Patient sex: M
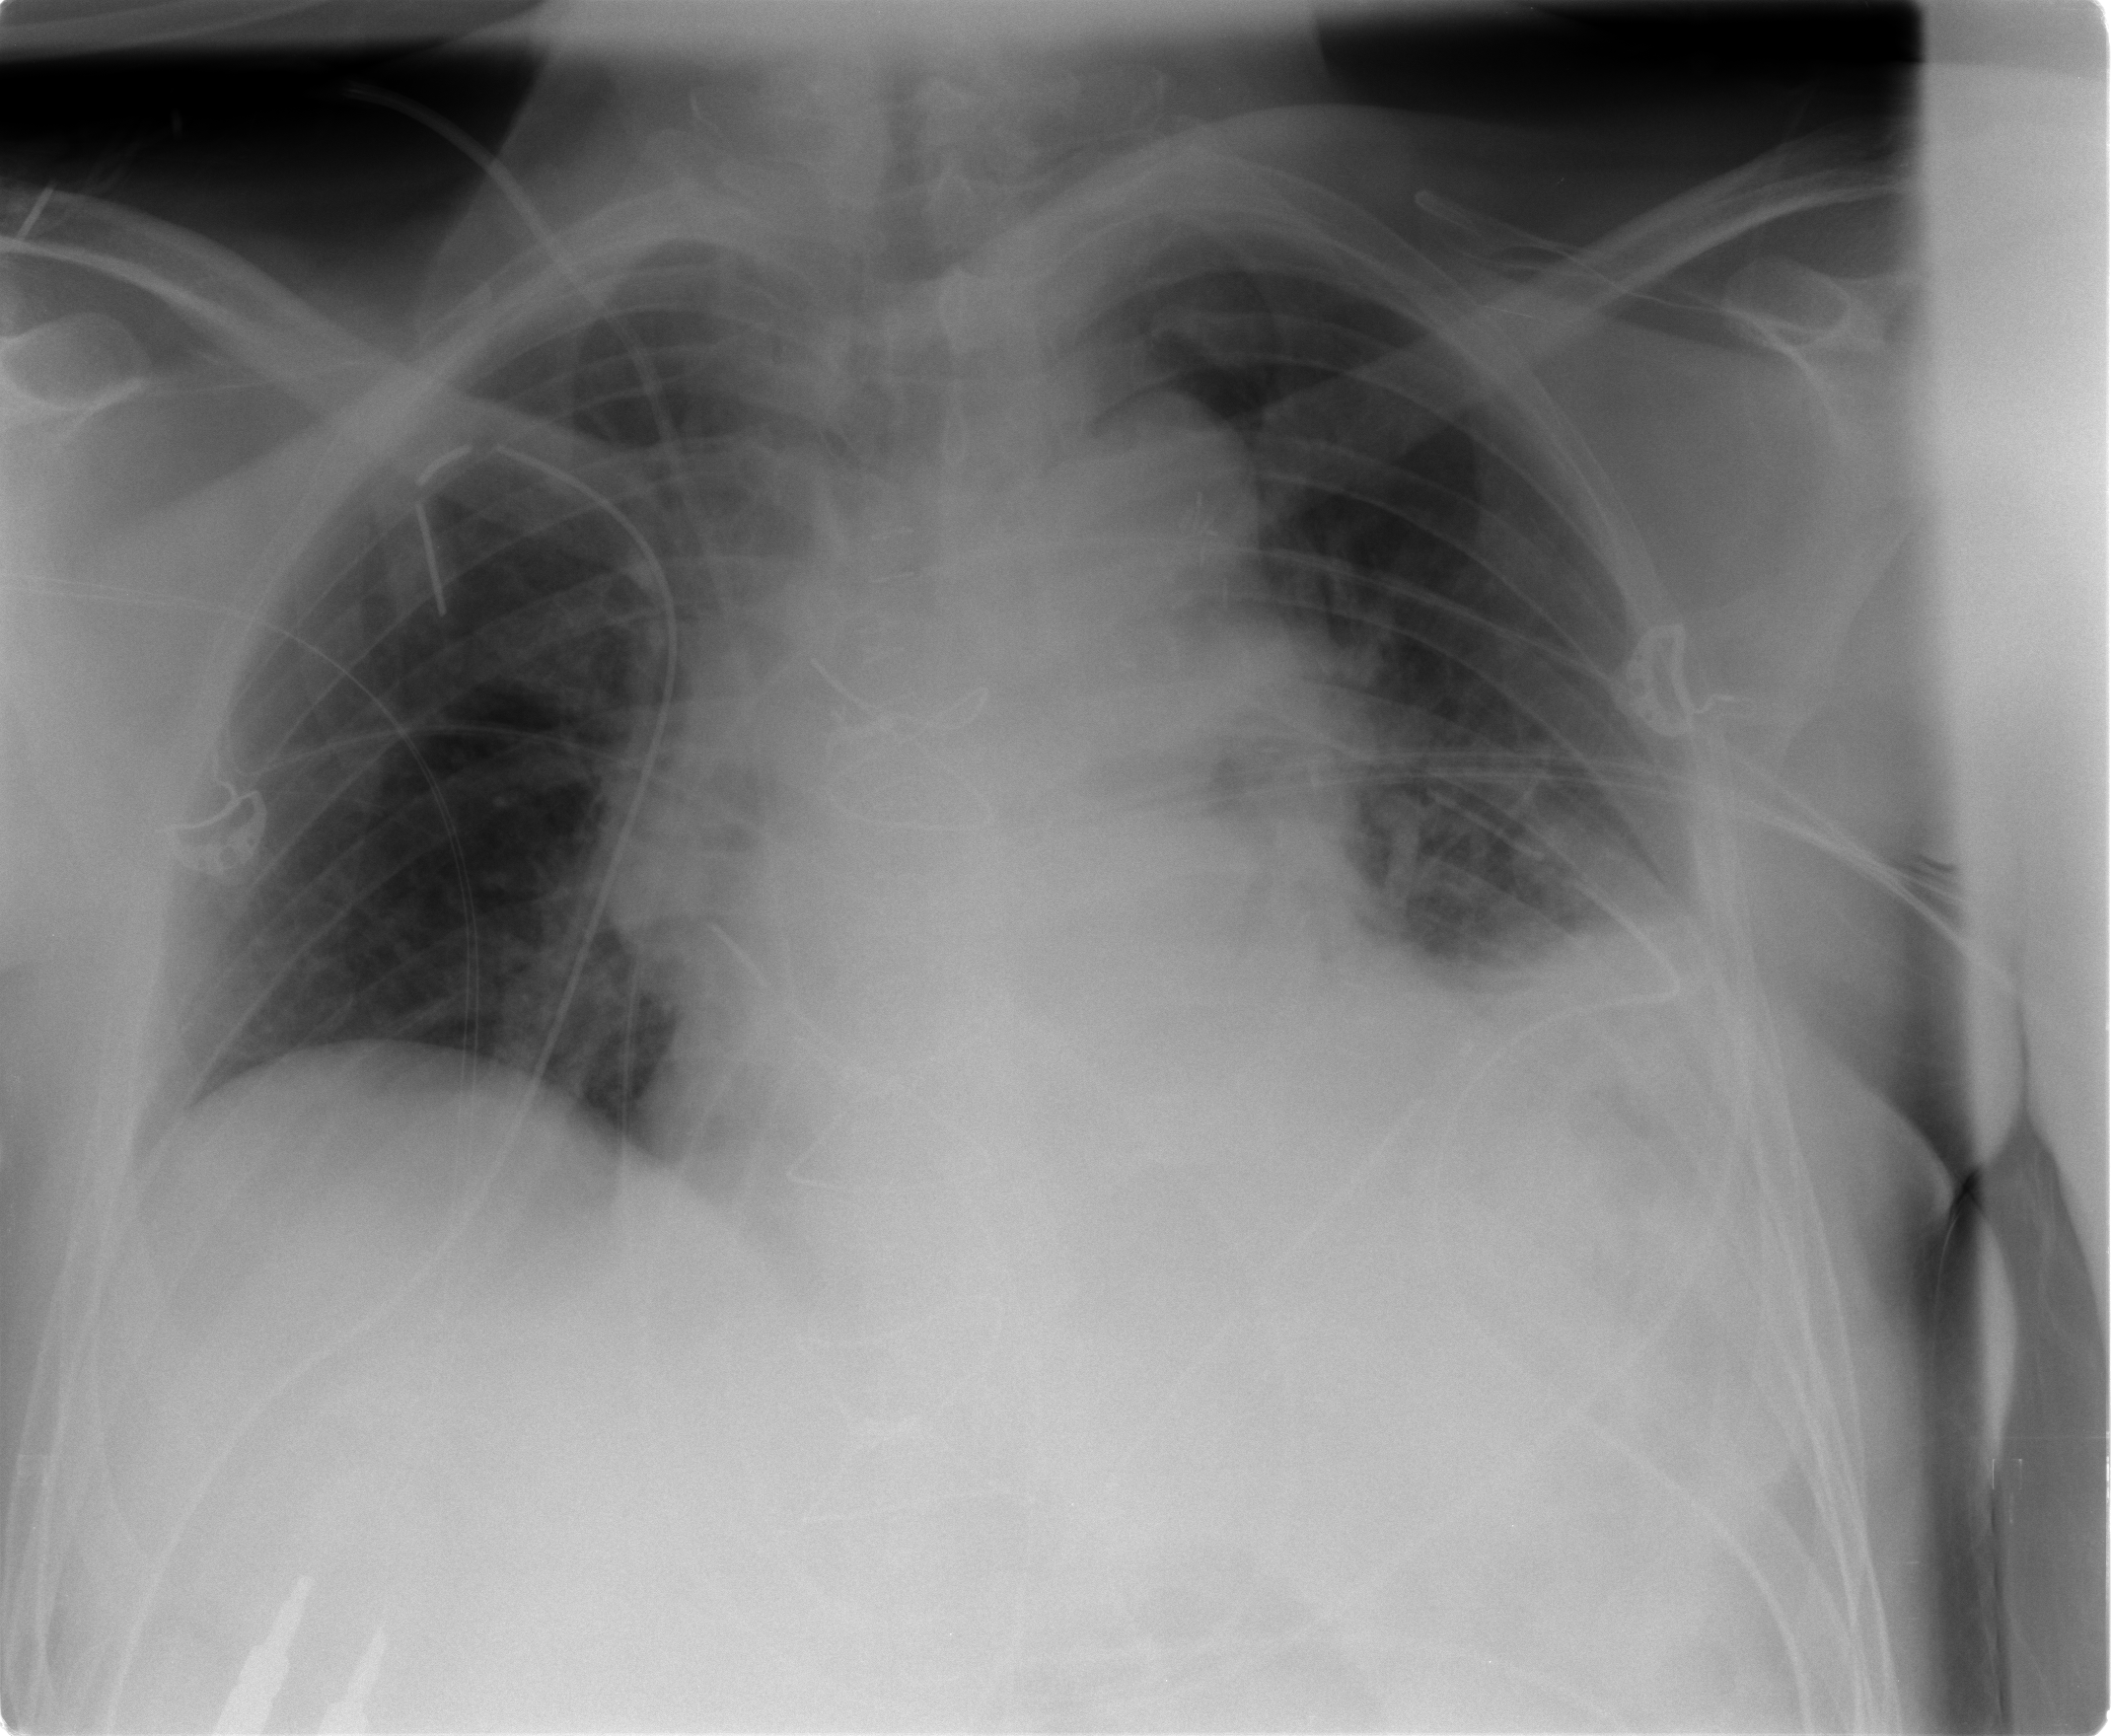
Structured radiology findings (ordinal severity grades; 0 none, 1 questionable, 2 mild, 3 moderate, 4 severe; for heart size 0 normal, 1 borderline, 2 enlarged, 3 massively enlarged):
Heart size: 1
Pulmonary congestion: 2
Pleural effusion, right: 0
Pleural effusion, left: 2
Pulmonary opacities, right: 0
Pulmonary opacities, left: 0
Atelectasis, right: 2
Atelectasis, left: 3